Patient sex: M
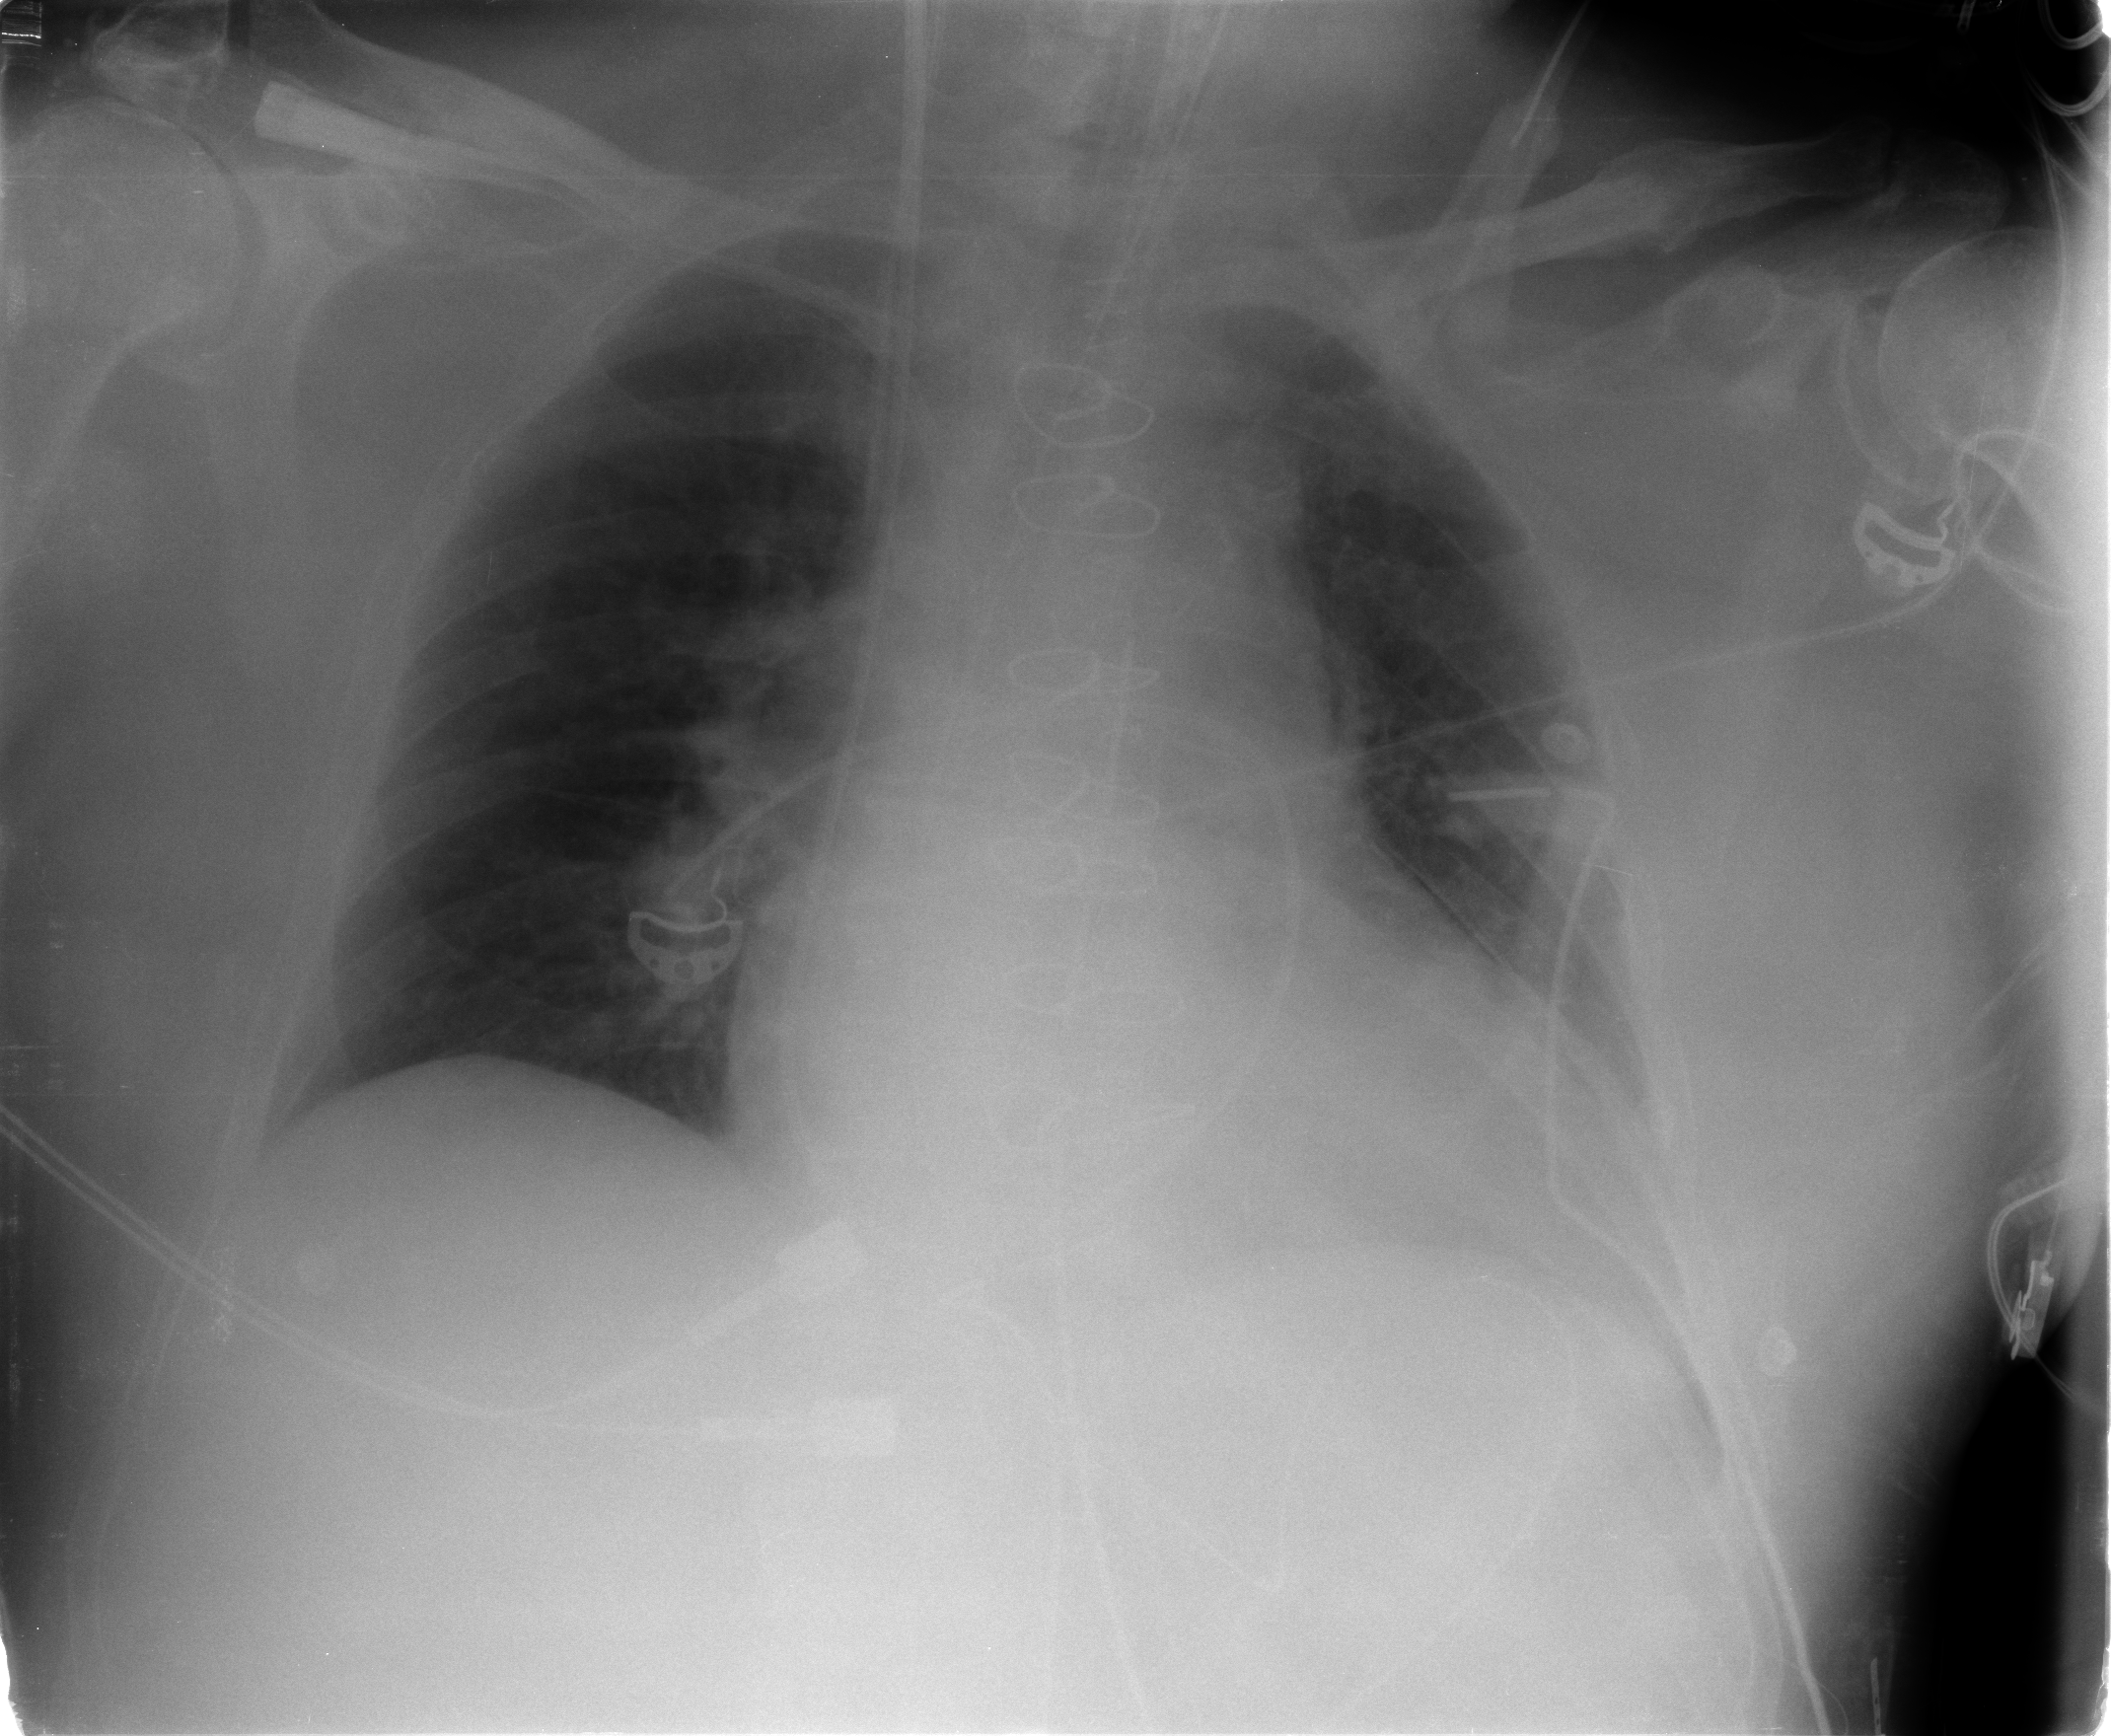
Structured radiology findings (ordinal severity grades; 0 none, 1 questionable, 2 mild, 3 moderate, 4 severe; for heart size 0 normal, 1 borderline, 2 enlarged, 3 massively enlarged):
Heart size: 3
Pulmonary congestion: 2
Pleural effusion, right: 0
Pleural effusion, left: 0
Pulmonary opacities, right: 0
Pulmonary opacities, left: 0
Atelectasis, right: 0
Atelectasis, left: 0